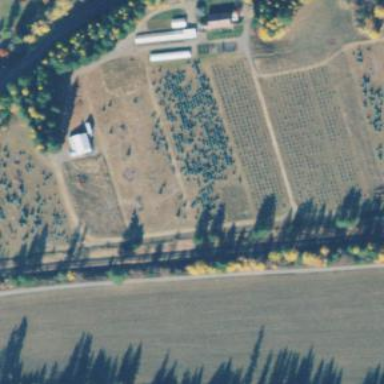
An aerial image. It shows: Plant nursery area.